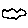
Label: cloud